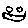
Label: smiley face